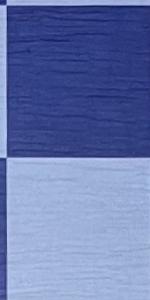
Label: Empty